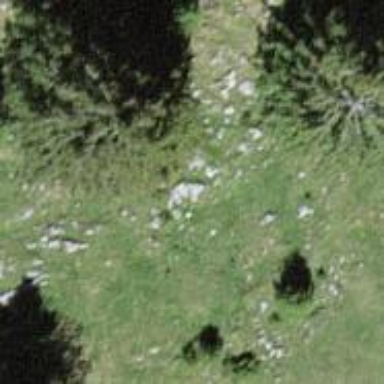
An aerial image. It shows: Needle-leaved tree in nature.